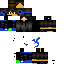
A male human skin with dark skin, wearing brown long hair dressed in a blue hoodie and black pants, featuring a closed mouth.